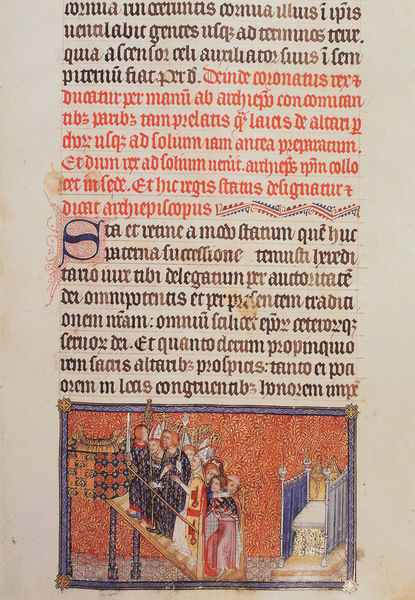
Titel: Buch zur Krönung Charles V von Frankreich/ Coronation Book of Charles V of France
Institution: British Library
Schlagwörter: blau, frauen, menschen, männer, rot, leute, bibel, bild, vorhang, gold, krone, engel, schrift, empore, treppe, bischof, könig, lanze, thron, bett, buch, seite, schwert, text, trohn, buchseite, brief, mönche, tiara, zofen, schrein, handschrift, latein, buchmalerei, illumination, s, lenze, bischaf